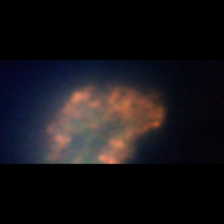
Taxon: Unknown_detritus
Group: Unknown